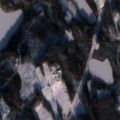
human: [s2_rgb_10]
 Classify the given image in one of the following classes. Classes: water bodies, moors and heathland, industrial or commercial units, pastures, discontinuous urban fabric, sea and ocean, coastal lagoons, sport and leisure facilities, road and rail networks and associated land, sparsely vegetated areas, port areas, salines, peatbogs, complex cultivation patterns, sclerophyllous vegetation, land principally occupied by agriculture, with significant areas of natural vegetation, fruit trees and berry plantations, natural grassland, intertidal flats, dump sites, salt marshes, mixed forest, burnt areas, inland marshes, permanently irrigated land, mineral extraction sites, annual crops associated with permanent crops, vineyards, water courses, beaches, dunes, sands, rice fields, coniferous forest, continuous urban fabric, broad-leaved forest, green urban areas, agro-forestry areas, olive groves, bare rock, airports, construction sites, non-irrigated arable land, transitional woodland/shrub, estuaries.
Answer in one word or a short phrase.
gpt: coniferous forest, mixed forest, transitional woodland/shrub, water bodies